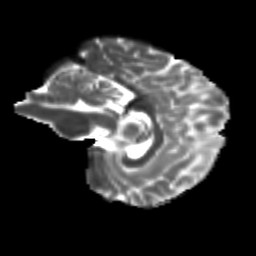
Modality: T2w
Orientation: sagittal
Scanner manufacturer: siemens
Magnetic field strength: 3 T
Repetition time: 9.2 s
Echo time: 0.084 s